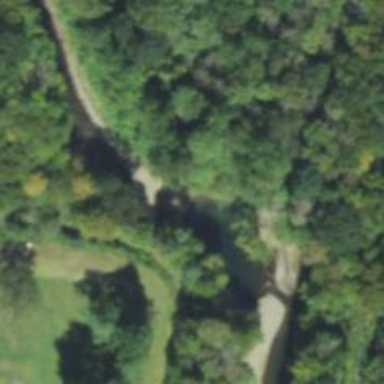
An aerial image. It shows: Bridge supported by abutments.